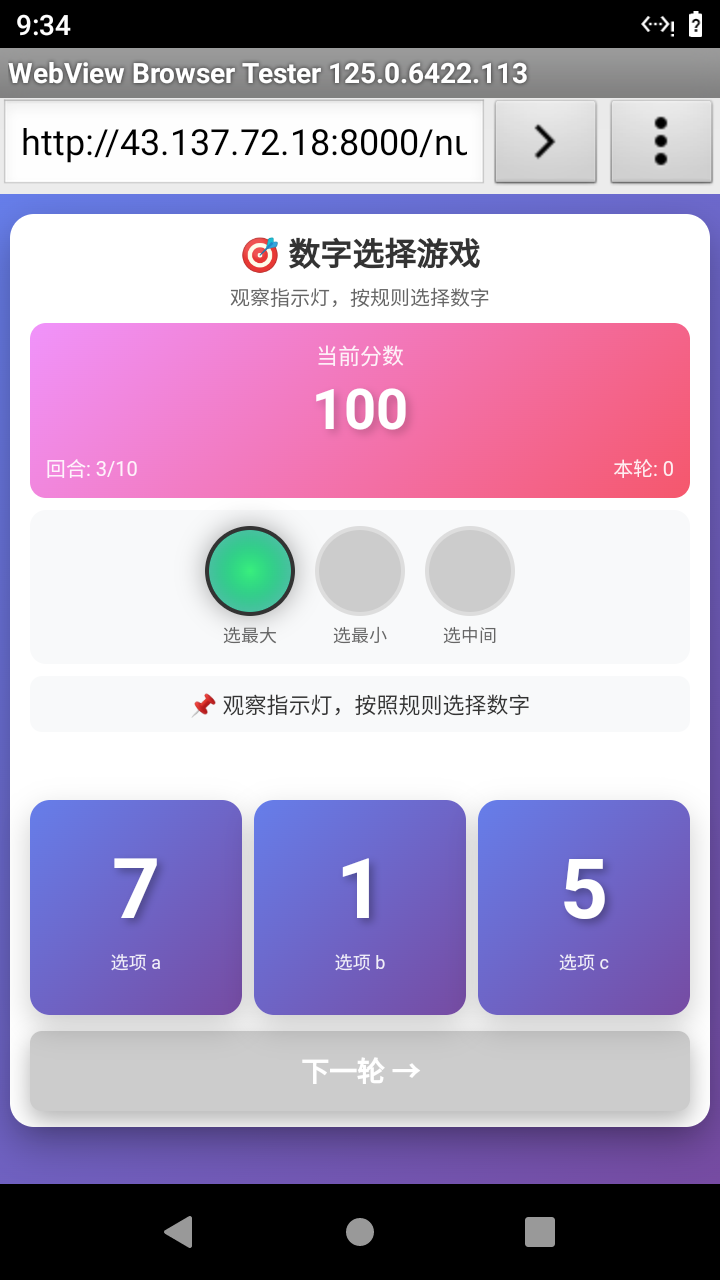

Select the correct number based on the traffic light color.
Answer: 0